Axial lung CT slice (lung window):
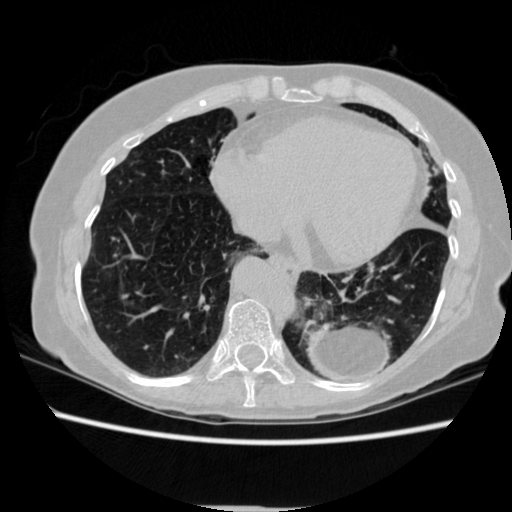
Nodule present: no